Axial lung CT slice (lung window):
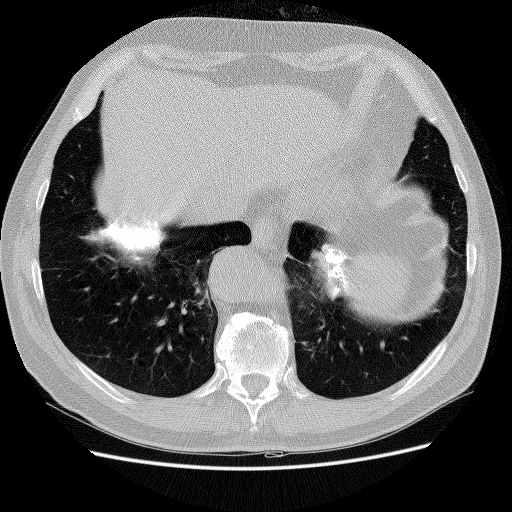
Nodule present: no